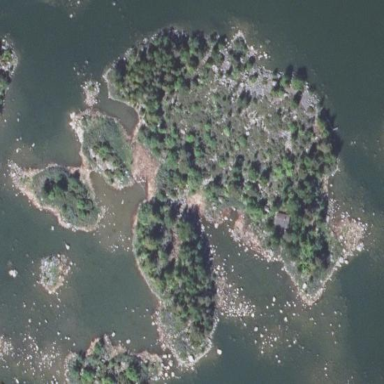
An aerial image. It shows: Islet along the natural coastline.